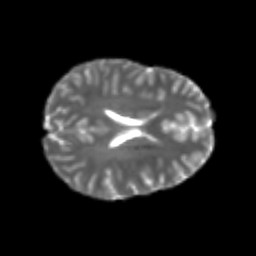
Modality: T2w
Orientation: axial
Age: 22
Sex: female
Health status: healthy
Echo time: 0.074 s